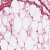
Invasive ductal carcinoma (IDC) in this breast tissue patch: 0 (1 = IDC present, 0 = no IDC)